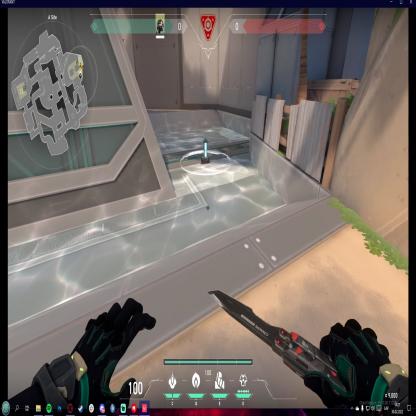
Label: planted spike